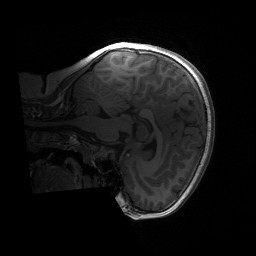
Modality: T1w
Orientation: sagittal
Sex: female
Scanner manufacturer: siemens
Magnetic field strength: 3 T
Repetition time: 1.9 s
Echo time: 0.00243 s